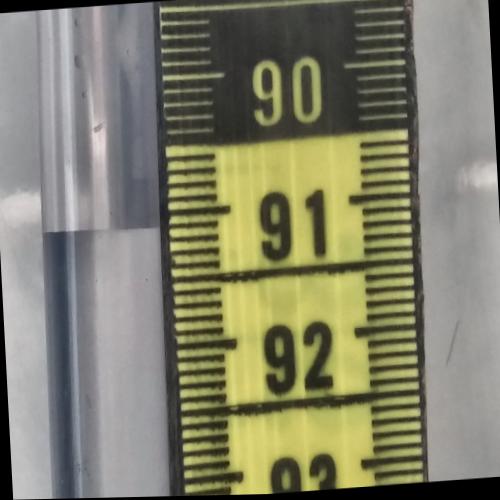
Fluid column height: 91.1 cm